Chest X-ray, PA view. Patient: 50 years old, sex F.
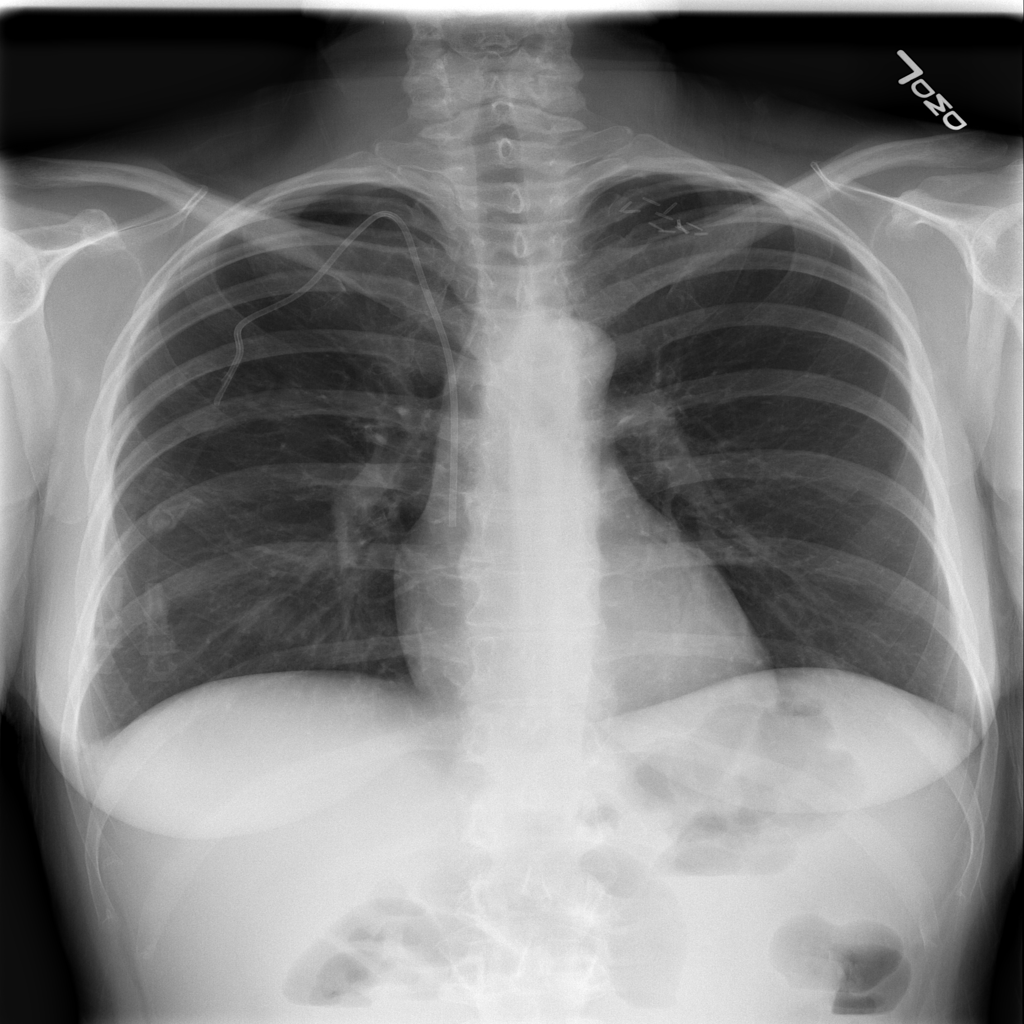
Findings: No Finding